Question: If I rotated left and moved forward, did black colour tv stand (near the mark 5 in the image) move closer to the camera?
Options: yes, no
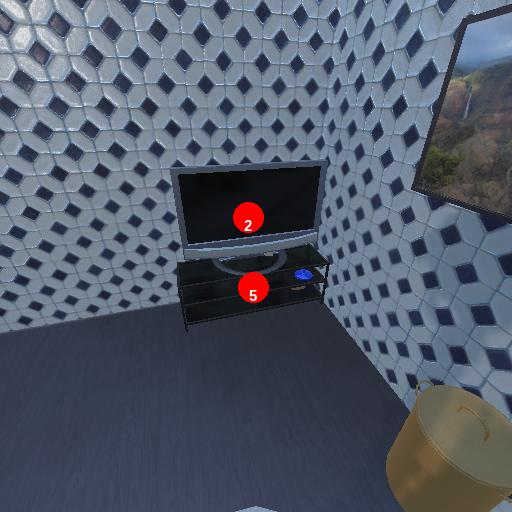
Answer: yes